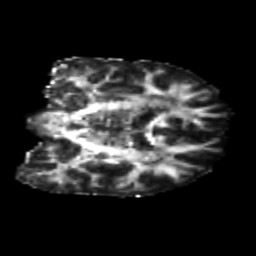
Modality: FA
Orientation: coronal
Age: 24
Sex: male
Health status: healthy
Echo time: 0.074 s